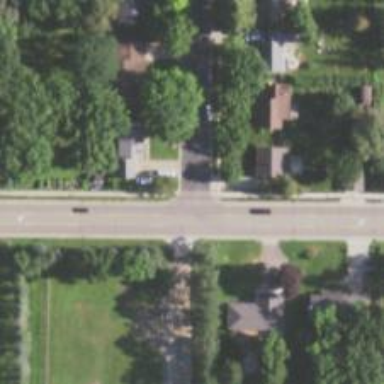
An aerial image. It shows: Residential road with sidewalk on the left side.